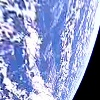
Label: cloud